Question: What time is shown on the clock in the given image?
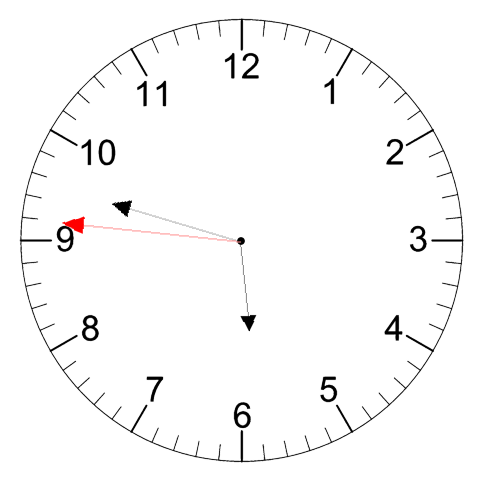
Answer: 05:47:46